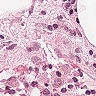
Metastatic tissue present: no